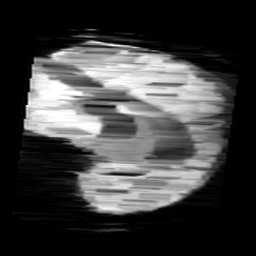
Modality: minIP
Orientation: sagittal
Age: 13
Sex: male
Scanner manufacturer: siemens
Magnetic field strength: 3 T
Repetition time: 0.027 s
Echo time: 0.02 s